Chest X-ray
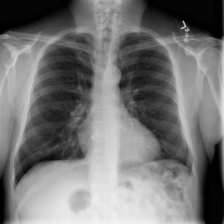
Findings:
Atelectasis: negative
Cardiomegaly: negative
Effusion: negative
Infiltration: negative
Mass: negative
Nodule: negative
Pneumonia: negative
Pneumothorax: negative
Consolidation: negative
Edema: negative
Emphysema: negative
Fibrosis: negative
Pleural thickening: negative
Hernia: negative